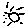
Label: sun